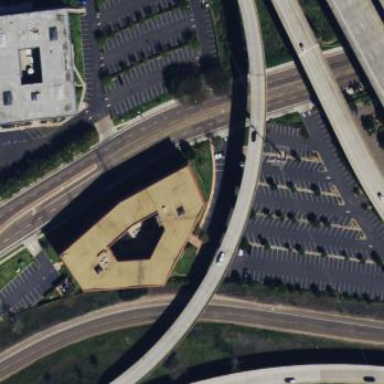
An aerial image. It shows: Office building.